Question: I have a problem whe I want to display web page. I use
'''
BrowserField bwrField = new BrowserField(config);
add(bwrField);
bwrField.requestContent(URI.create(url.toSring());
'''
I can run many page web with this code and the page is opened by the default browser in simulator but I have a problem with one page that diplay in little space in the screen.
How Can I manipulate the width and the hight of the swreen browser Field.
There is another method like the default browser to run this page

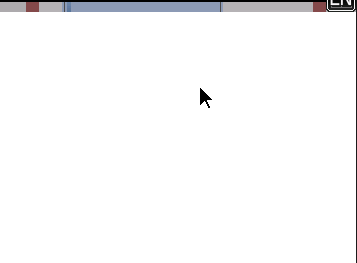
Answer: Place your broswerfiled inside your manager and try overriding the managers sublayout method.
Somehing like this:
'''
class MyFieldManager extends VerticalFieldManager
{
int width;
int height;
MyFieldManager(int w,int h)
{
super(Manager.VERTICAL_SCROLL | Manager.HORIZONTAL_SCROLL );
width=w;
height=h;
}
public void sublayout(int w,int h)
{
super.sublayout(w, h);
setExtent(width,height);
}
}
BrowserFieldConfig config = new BrowserFieldConfig();
config.setProperty(BrowserFieldConfig.ALLOW_CS_XHR, Boolean.TRUE);
config.setProperty(BrowserFieldConfig.INITIAL_SCALE, new Float(0.5));
MyFieldManager m=new MyFieldManager(Display.getWidth()/2,Display.getHeight()/2);
add(m);
BrowserField _browserField = new BrowserField(config);
_browserField.addListener(new InnerBrowserListener());
m.add(_browserField);
'''
I hope this will help you.
This is not my code took from one of the forum, but it is a proven solution :)